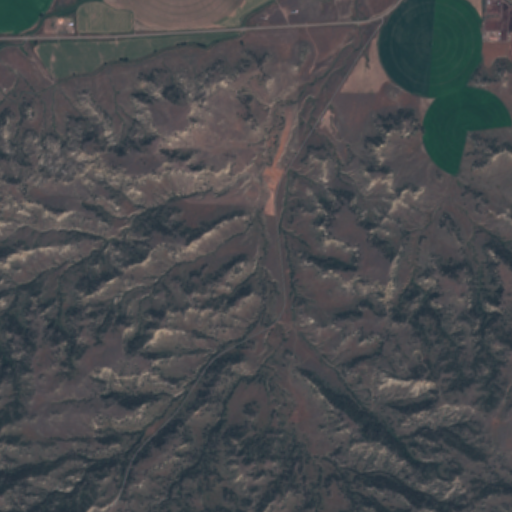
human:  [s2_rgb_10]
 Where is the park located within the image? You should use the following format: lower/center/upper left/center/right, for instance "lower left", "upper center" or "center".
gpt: The park is located in the upper right of the image.
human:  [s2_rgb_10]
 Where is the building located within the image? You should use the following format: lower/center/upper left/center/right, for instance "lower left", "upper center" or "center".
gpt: The building is located in the upper right of the image.
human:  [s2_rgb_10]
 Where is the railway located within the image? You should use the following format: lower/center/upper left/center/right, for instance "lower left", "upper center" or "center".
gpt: The railway is located in the upper left of the image.
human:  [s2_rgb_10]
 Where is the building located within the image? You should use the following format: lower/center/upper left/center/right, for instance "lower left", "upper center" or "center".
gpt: The building is located in the upper right of the image.
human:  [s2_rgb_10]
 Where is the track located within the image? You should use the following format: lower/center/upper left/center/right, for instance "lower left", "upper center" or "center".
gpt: There is no track in the image.